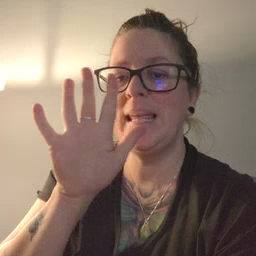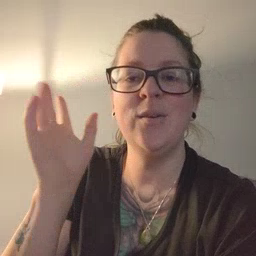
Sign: mitten